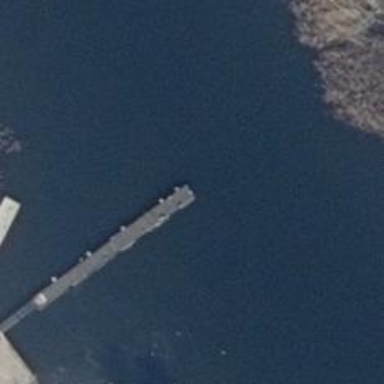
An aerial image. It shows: Man-made pier.